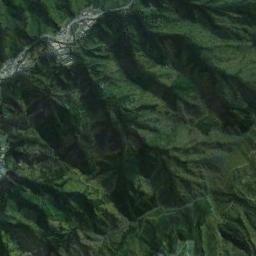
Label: mountain